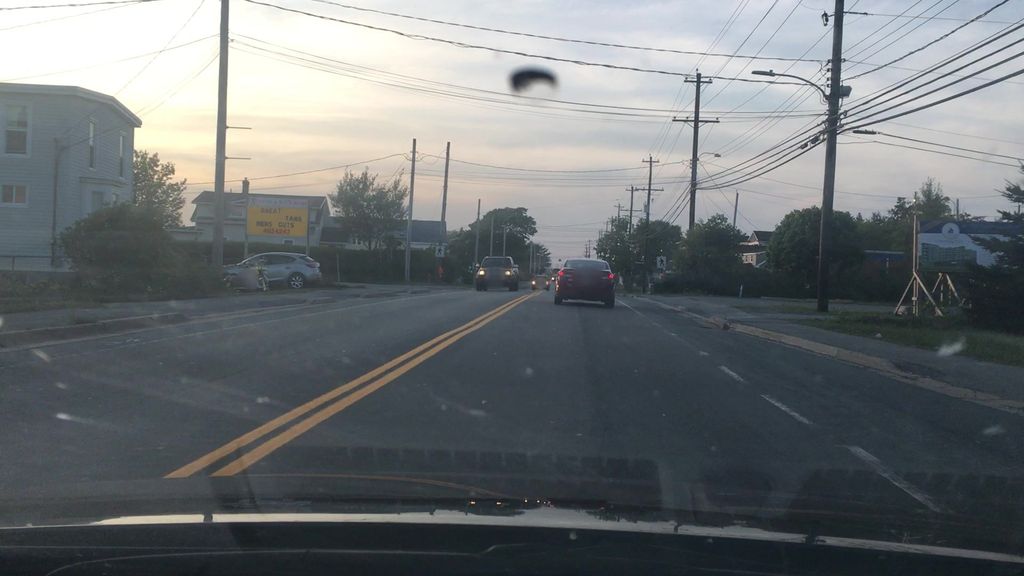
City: halifax